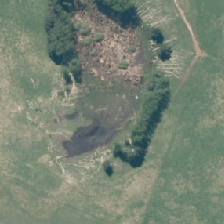
Land cover: herbaceous_freshwater_vege